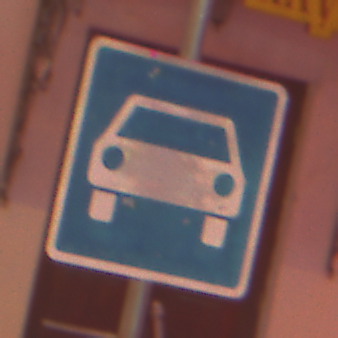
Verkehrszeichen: Kraftfahrstrasse
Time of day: Night
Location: Outdoor (Urban)
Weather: Overcast
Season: Winter
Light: Artificial